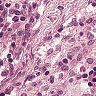
Metastatic tissue present: no